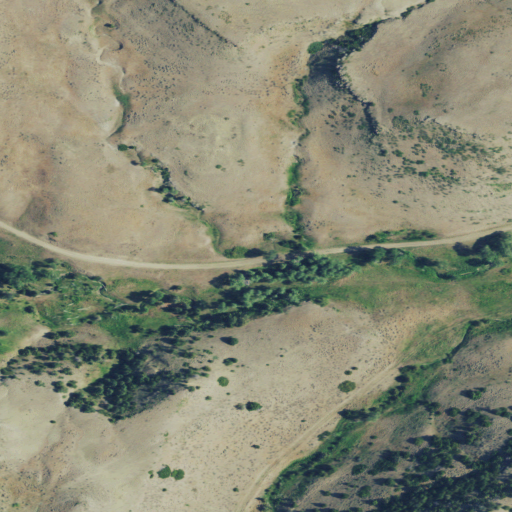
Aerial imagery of mountain in Montana named Hugh Henry Hill containing grassland, shrub, evergreen forest, and open development